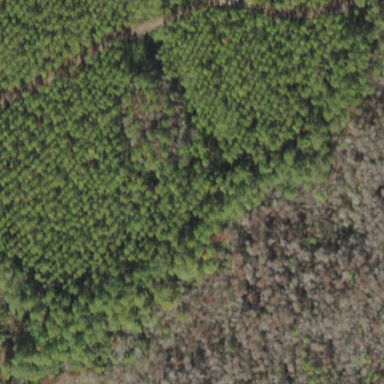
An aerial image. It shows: Mixed leaf woodland.